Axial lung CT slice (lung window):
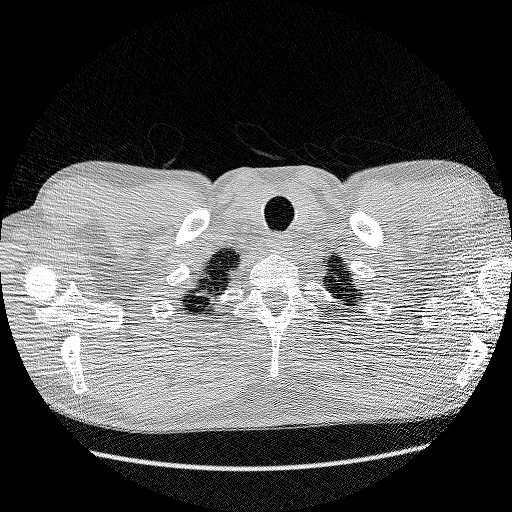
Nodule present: no